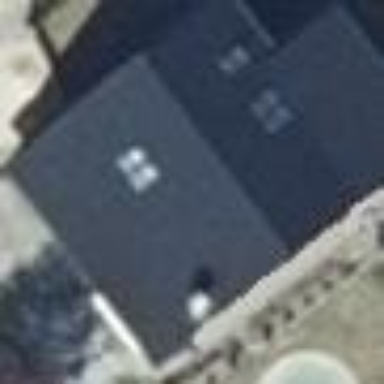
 the roof is black in color and oriented across the building."